Aerial crown-view tile of a tropical tree (Barro Colorado Island, Panama), acquired 20250715:
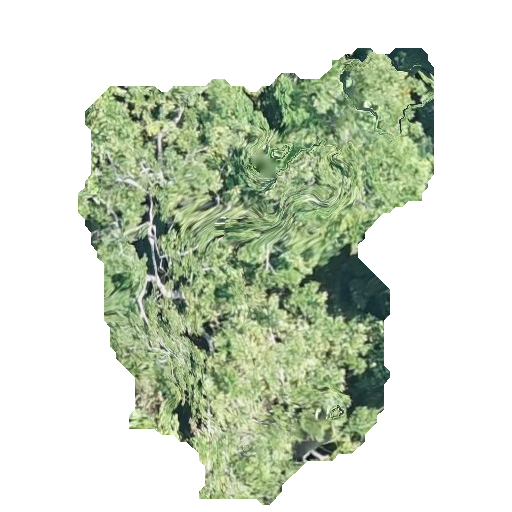
Species: Trichilia tuberculata
GBIF accepted scientific name: Trichilia tuberculata
Crown area: 166.655 m²